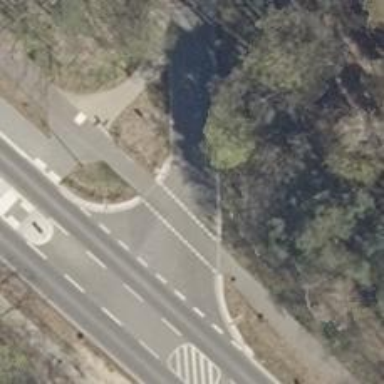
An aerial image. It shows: Road with "give way" sign.